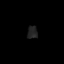
Tissue: lung
Cell type: Endothelial cells
Senescence score: 0.6147
Nuclear area (px): 124
Mean DAPI intensity: 34.452